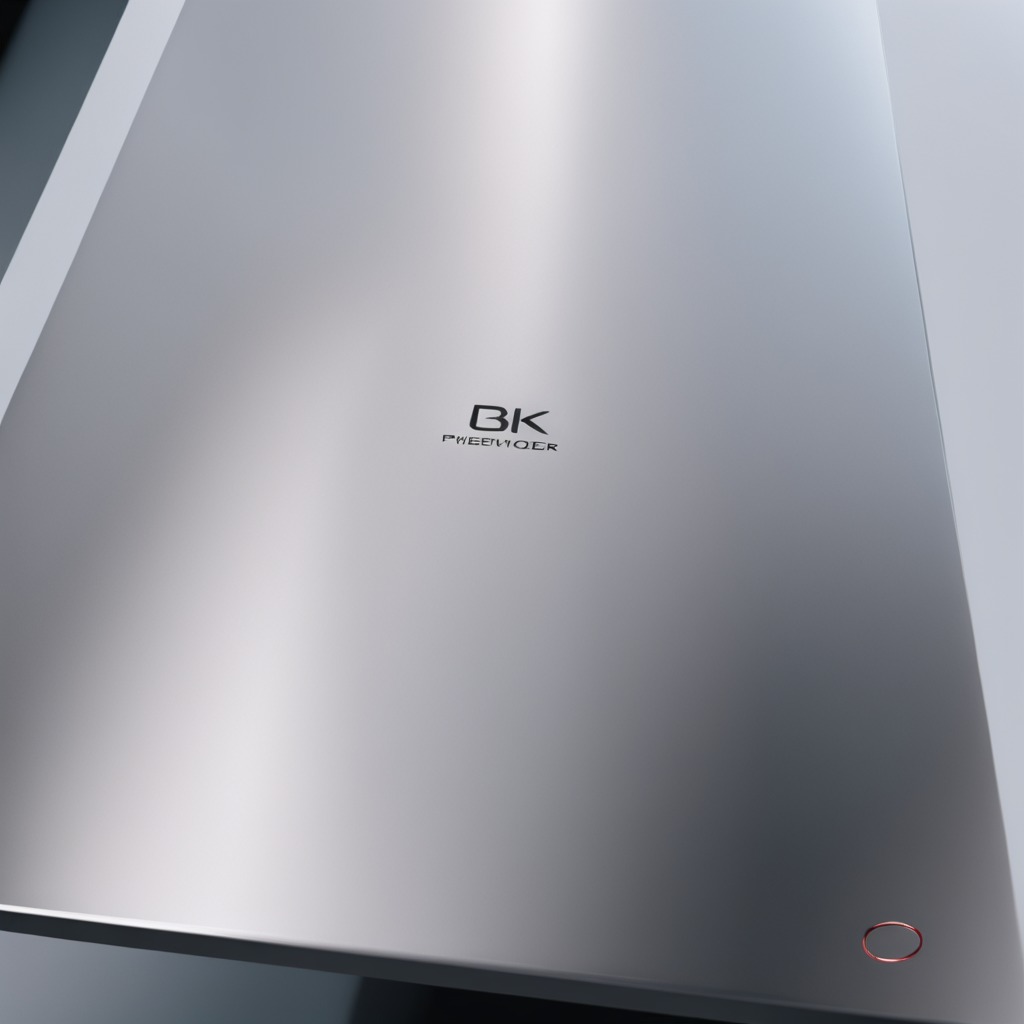
A rubber O-ring is lying on the stainless steel table.